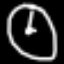
Label: clock